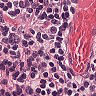
Metastatic tissue present: no